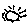
Label: sun